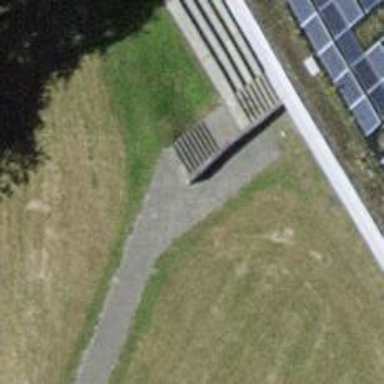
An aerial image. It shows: Set of steps on the road.